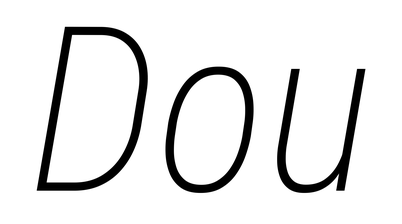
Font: Roboto-Italic_Condensed_ExtraLight_Italic